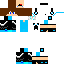
A male human skin with medium skin, wearing brown long hair dressed in a blue tshirt and black pants, featuring a closed mouth.